Question: I have a table with repeating rows. Each row contains multiple datepickers from <URL>, populated by javascript.
As shown below, I noticed that the datepickers don't seem to appear when using either Firefox or IE9 with Compatibility View turned OFF.
It appears to work correctly in IE8.
-
Here's a <URL> on JSfiddle

Thanks for your help!
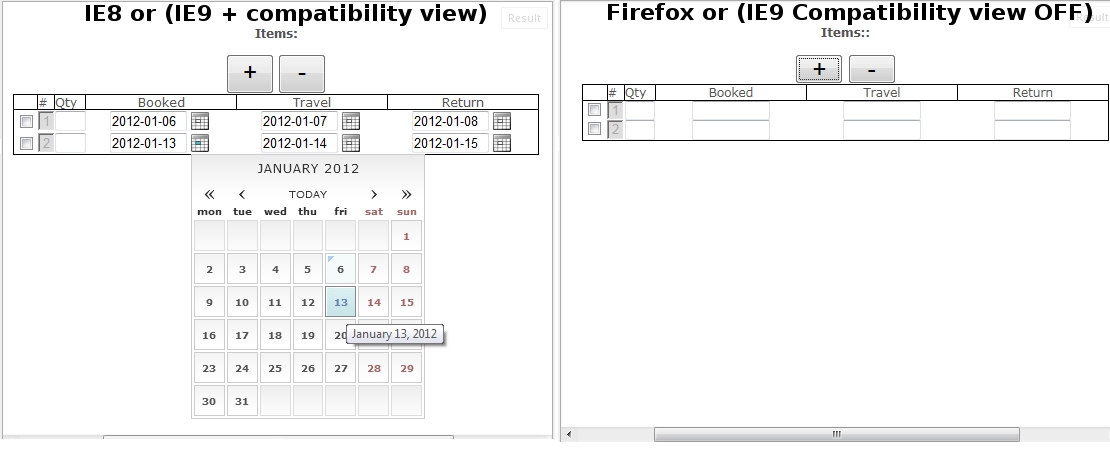
Answer: JavaScript on certain browsers can be very finicky when it comes to spaces inside elements.
In your case, in your table cells, there are actual space characters before the '<input>' elements. When that happens, childNodes[0] in FireFox and/or IE9 without compatibility mode references that space instead of the first HTML element.
Either remove the spaces in your HTML, or trim the spaces in your JavaScript when setting the innerHTML of the new cell.